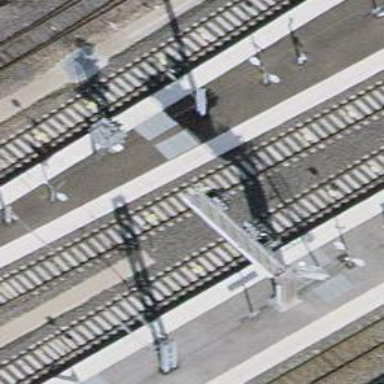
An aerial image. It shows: Railway signal.